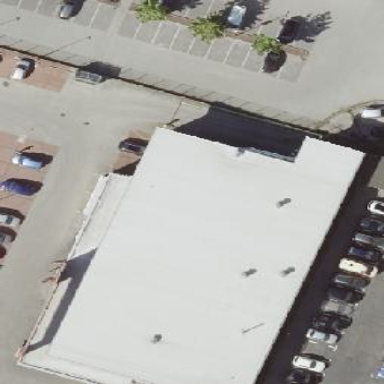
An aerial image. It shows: Flat-roofed retail building housing supermarket.